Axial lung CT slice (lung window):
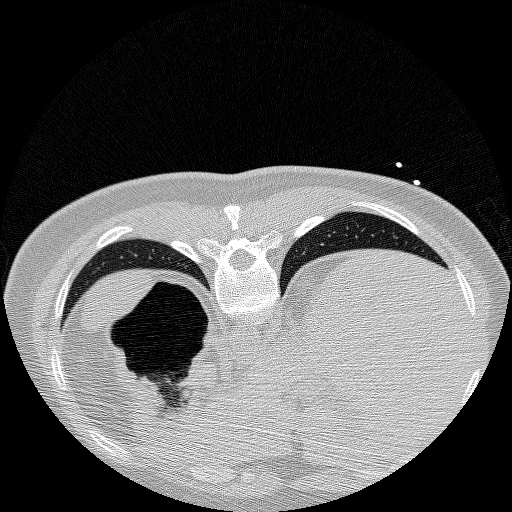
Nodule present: no